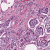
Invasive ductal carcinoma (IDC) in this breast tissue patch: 1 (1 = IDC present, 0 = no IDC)